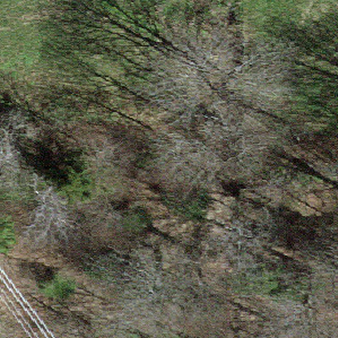
Label: other